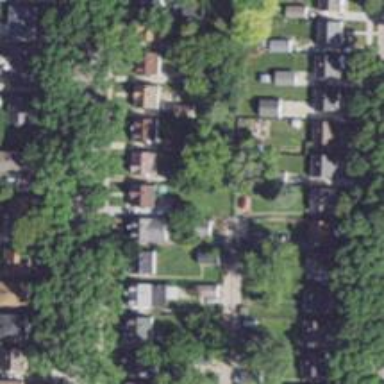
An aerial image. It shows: Alley classified as service road.